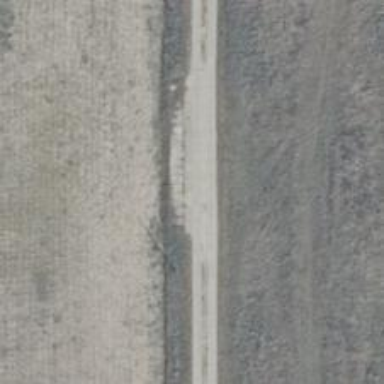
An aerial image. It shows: Passing place on the road.